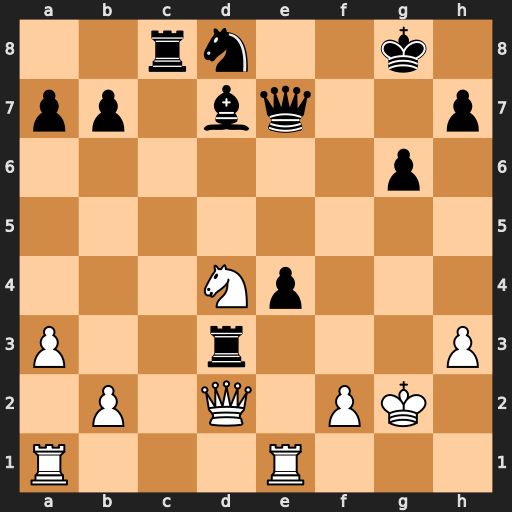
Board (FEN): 2rn2k1/pp1bq2p/6p1/8/3Np3/P2r3P/1P1Q1PK1/R3R3
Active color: w
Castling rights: -
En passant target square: -
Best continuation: Qxd3 Qg5+ Qg3